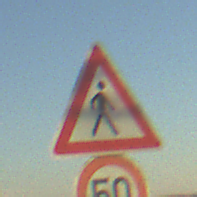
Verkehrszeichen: FussgaengerLinks
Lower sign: Geschwindigkeit50
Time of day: SunriseSunset
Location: Outdoor (Nature)
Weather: Clear
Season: NotSpecified
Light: Natural